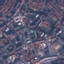
Land use / land cover: Residential